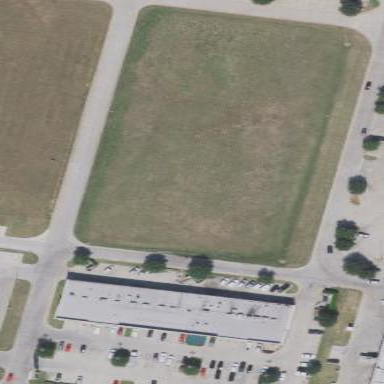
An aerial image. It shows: Grassy plot in zoning area.